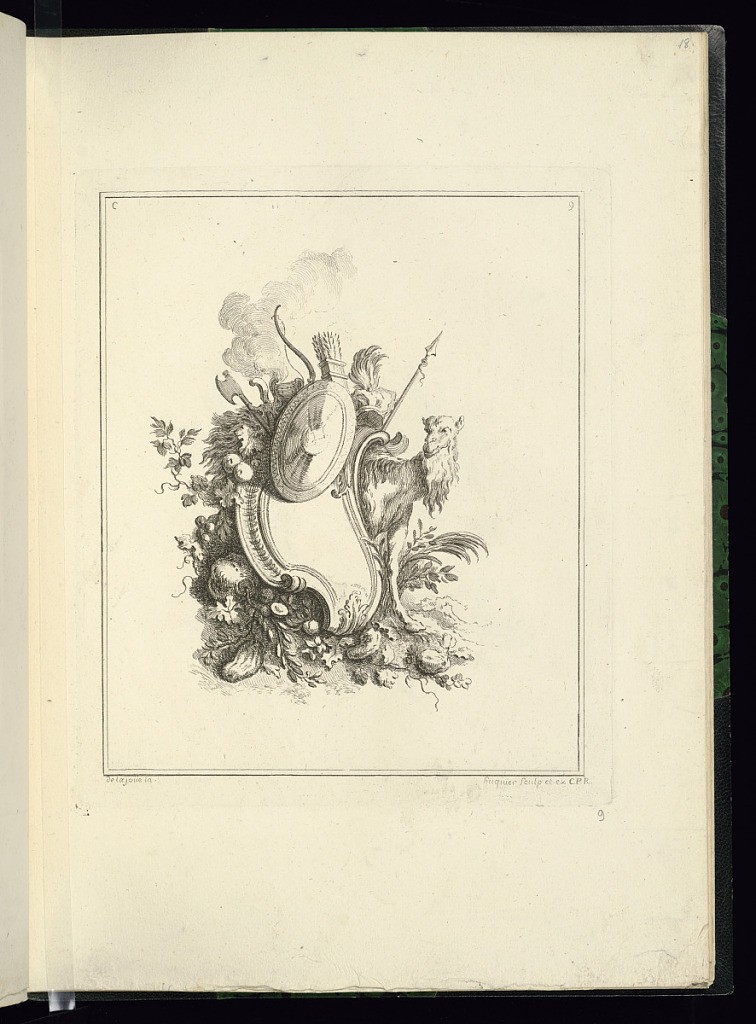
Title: Design for a Cartouche Representing the Continent of Asia
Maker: Jacques de Lajoüe, French, 1687–1761
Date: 1740
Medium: Engraving on white laid paper
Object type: Print
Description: An asymmetrical cartouche with elements that refer to the continent of Asia: half-view of a camel (at right), a turban, and a steaming casserole pot. Around the river of the cartouche are clusters of leaves and fruits.